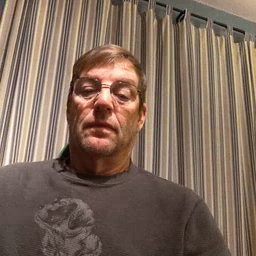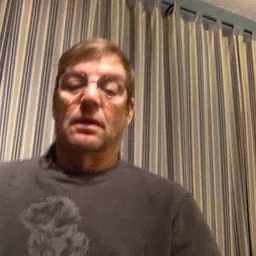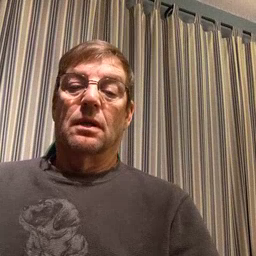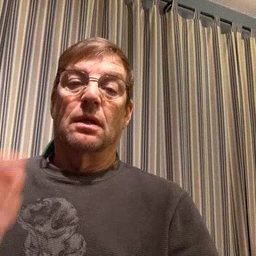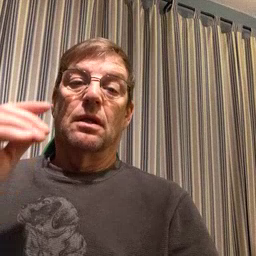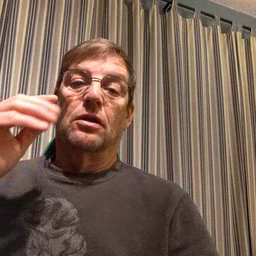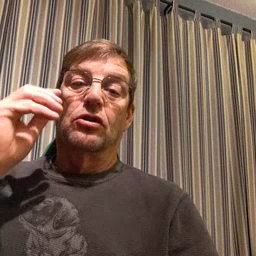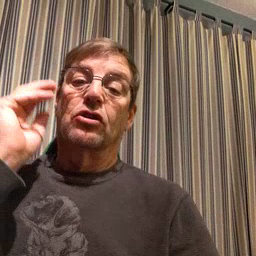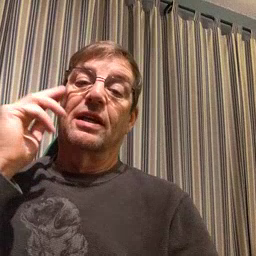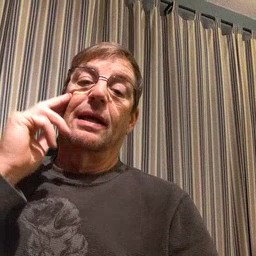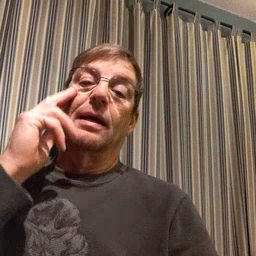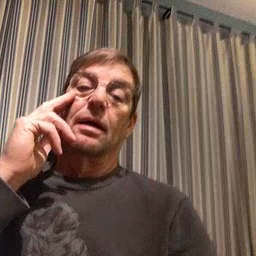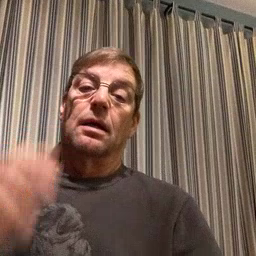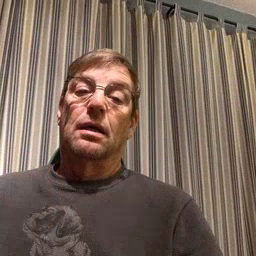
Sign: cheek